Aerial crown-view tile of a tropical tree (Barro Colorado Island, Panama), acquired 20250616:
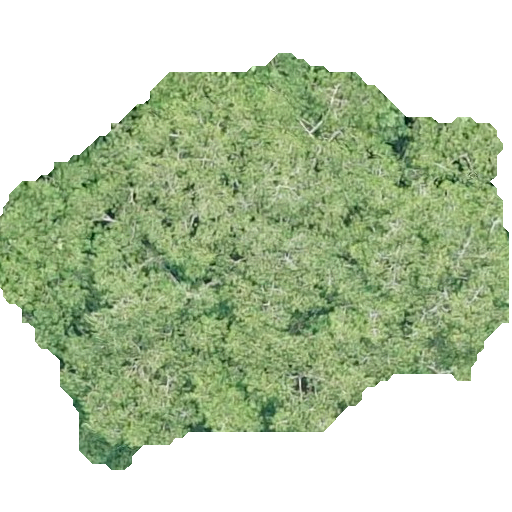
Species: Virola surinamensis
GBIF accepted scientific name: Virola surinamensis
Crown area: 215.173 m²